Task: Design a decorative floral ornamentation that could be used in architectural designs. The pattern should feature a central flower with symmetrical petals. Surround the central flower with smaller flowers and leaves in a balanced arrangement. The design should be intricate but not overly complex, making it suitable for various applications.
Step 1724:
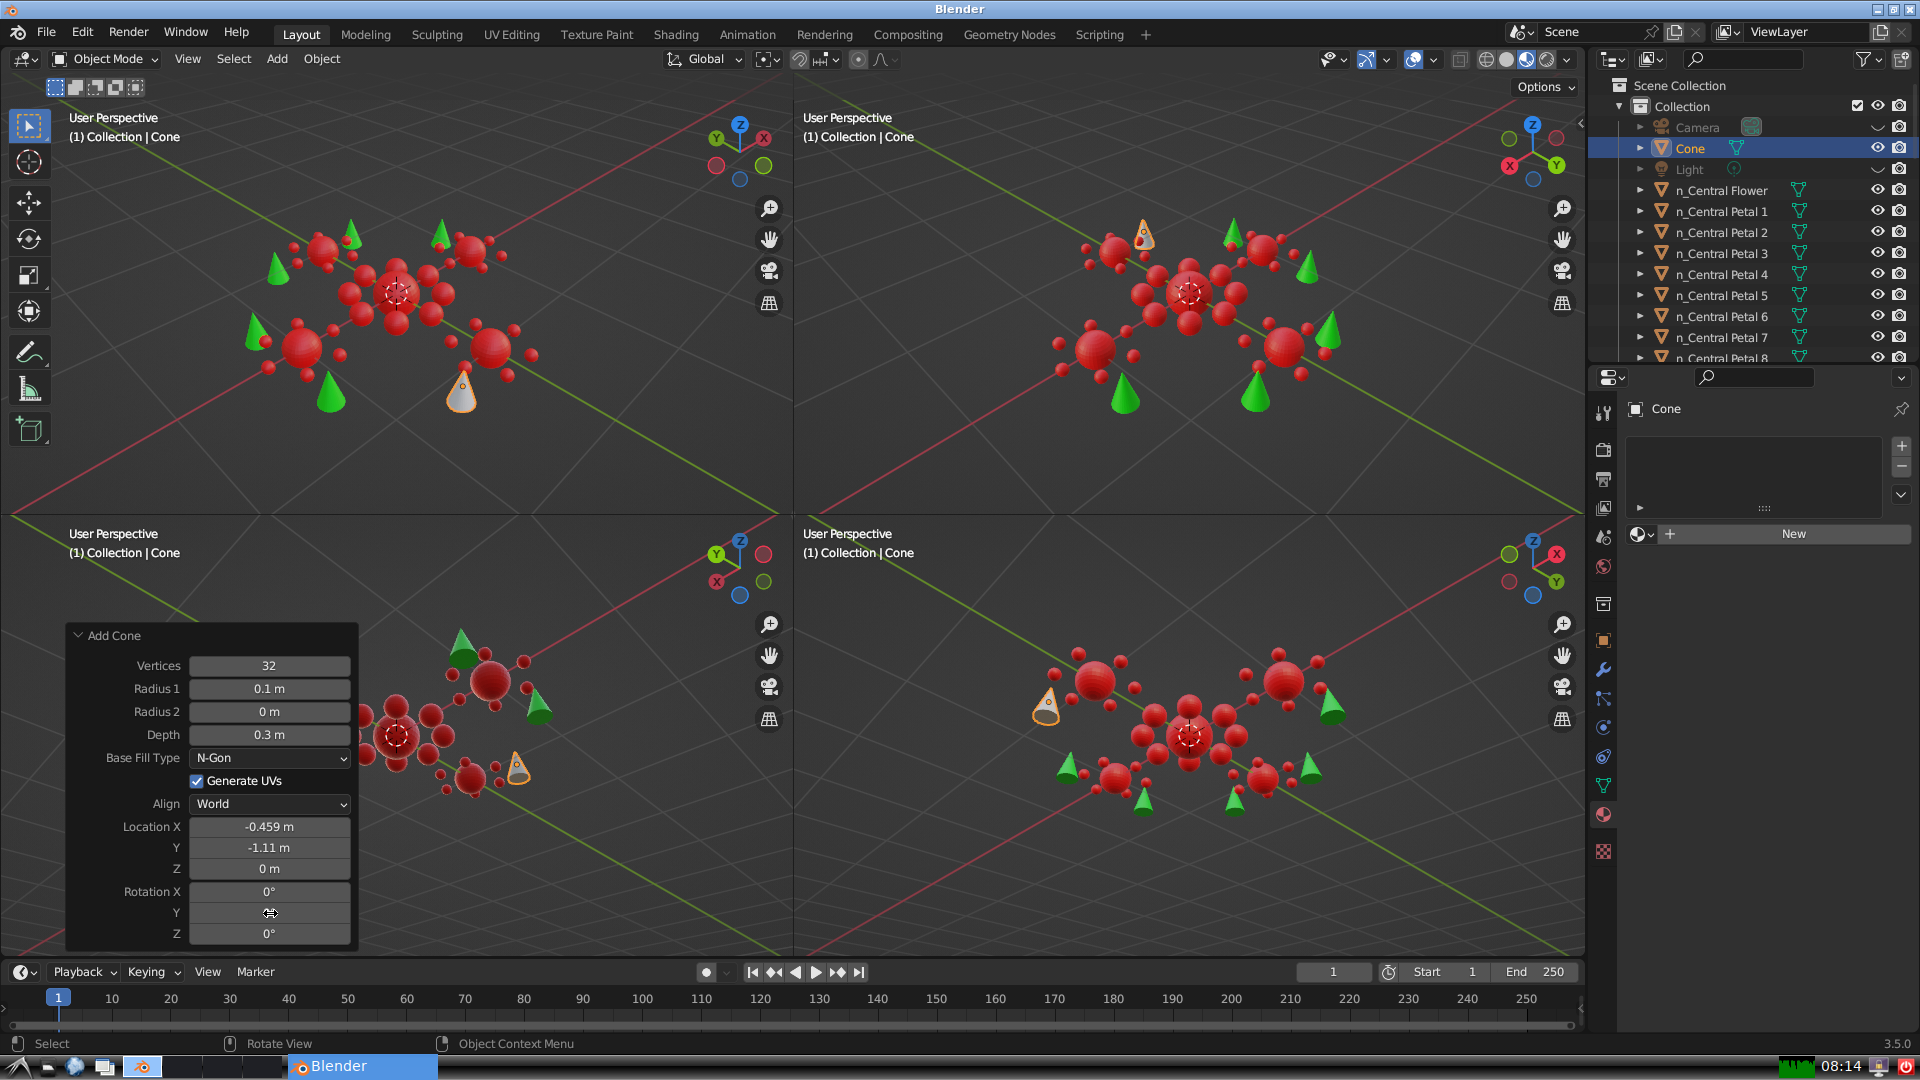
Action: click: no